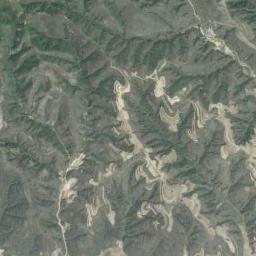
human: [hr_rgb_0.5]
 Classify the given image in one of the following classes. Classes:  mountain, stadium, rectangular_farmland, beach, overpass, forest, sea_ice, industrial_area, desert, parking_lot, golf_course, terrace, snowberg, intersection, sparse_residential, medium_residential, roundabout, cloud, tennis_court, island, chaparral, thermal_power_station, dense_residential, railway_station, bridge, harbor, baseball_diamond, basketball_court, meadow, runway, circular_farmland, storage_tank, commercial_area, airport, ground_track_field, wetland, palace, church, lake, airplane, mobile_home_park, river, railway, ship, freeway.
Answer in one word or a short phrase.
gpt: mountain